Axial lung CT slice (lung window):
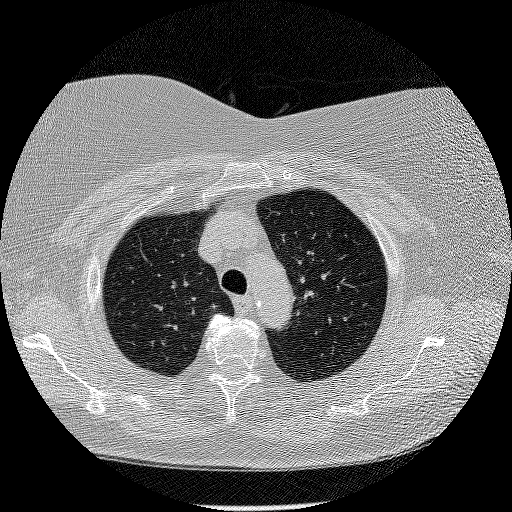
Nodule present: no